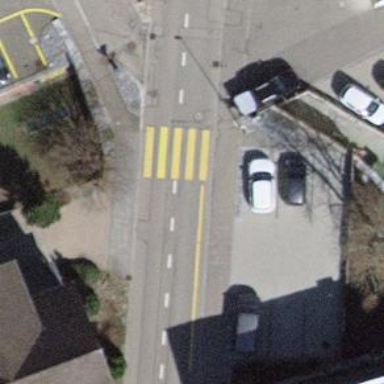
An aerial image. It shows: Uncontrolled road crossing.